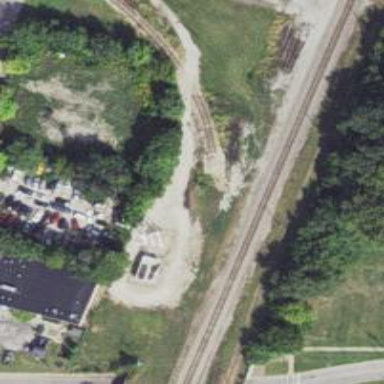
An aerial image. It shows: Abandoned railway spur.